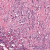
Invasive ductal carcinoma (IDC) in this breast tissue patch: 1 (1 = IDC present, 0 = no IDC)